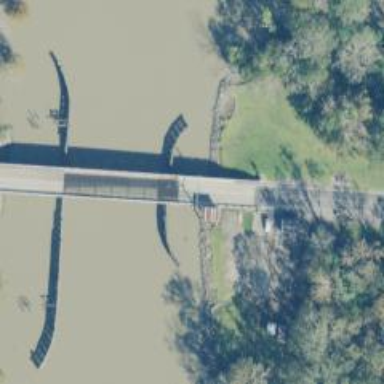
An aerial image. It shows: Secondary road crossing swing bridge.